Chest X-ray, AP view. Patient: 42 years old, sex F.
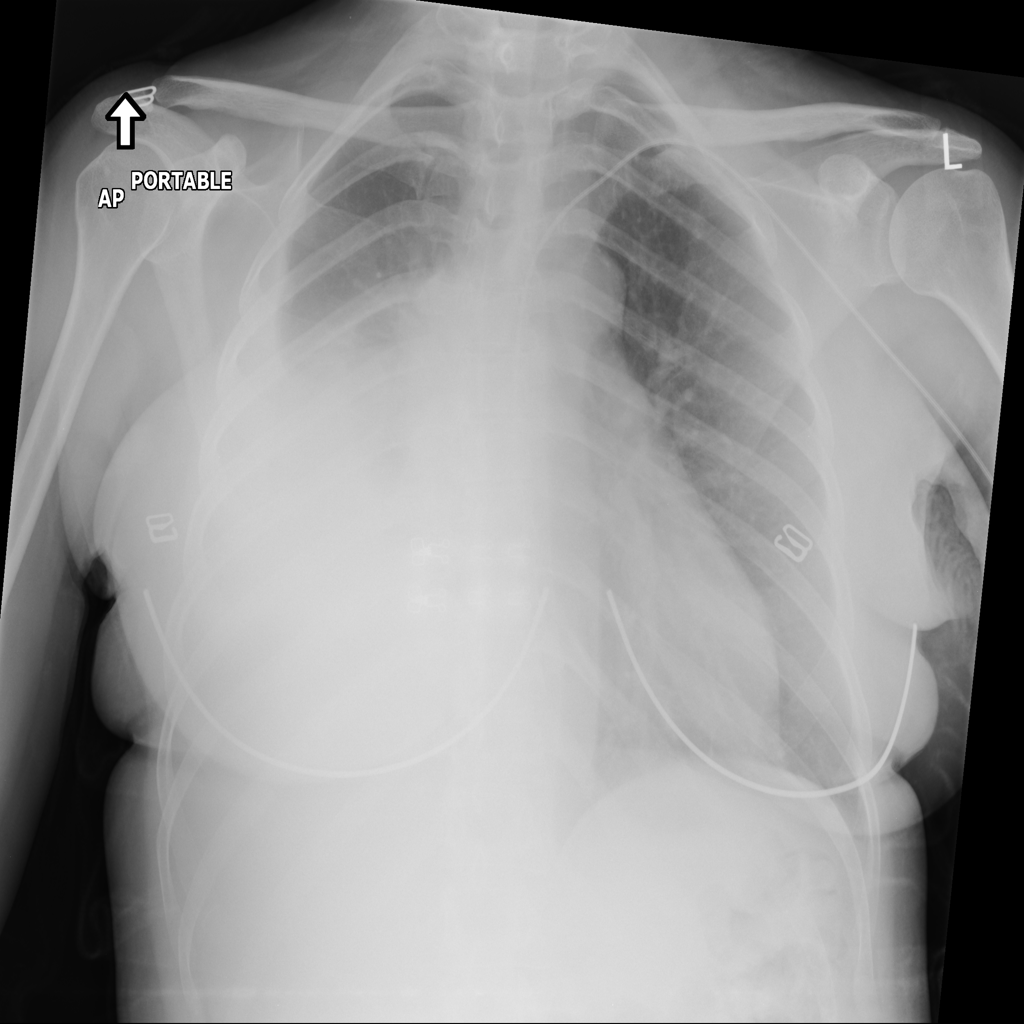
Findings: Effusion